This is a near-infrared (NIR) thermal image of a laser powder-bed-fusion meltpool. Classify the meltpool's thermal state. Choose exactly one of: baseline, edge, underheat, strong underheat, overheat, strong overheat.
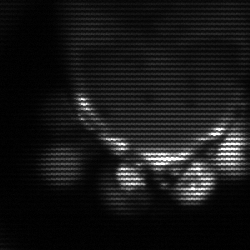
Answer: edge